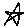
Label: star